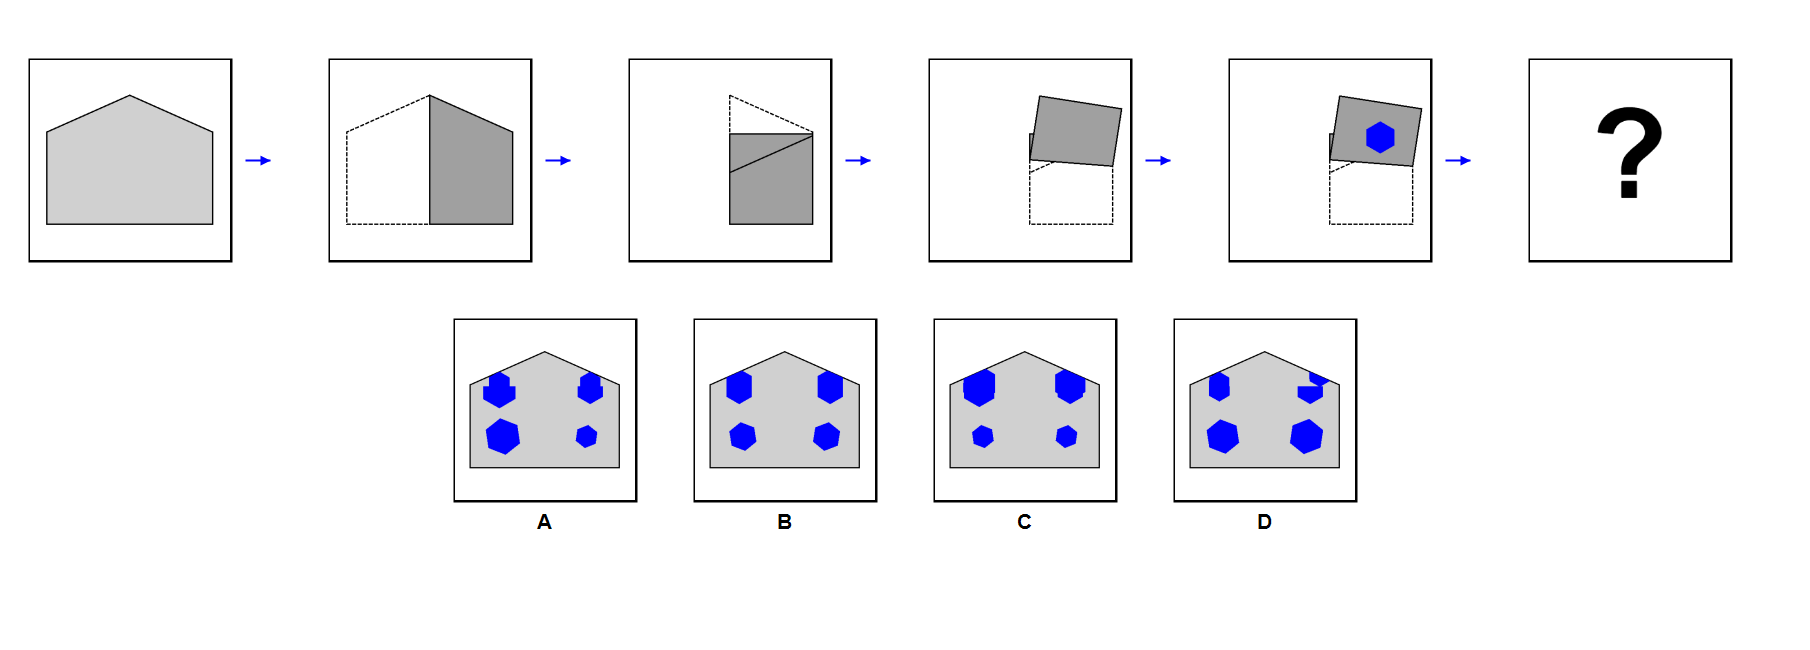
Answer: B